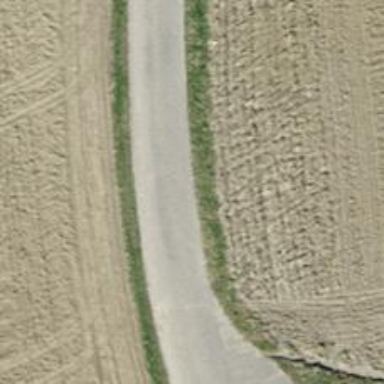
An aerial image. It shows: Residential road with asphalt surface and no sidewalk.